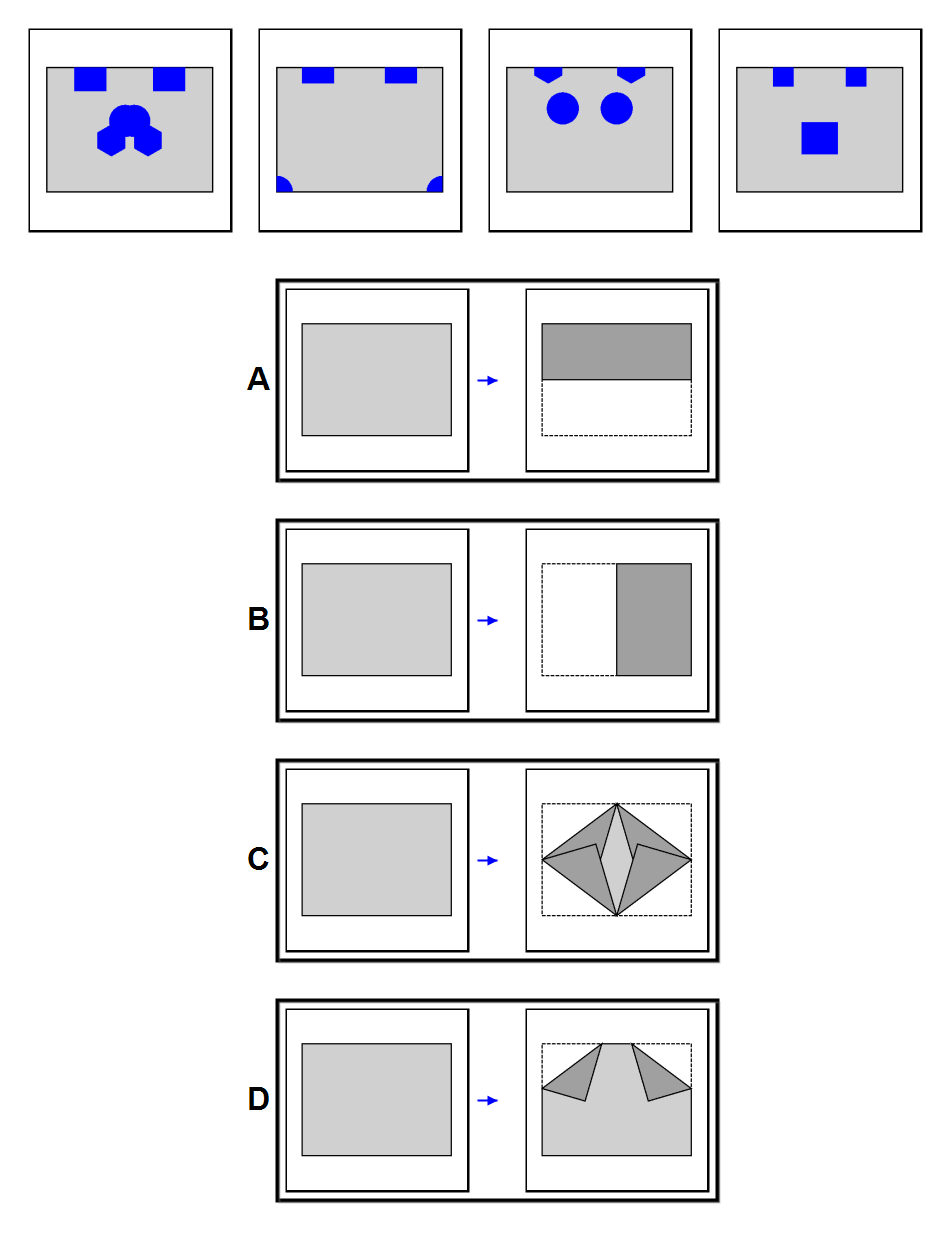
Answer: B